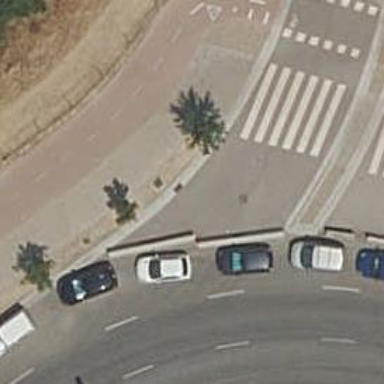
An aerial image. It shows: Block barrier.